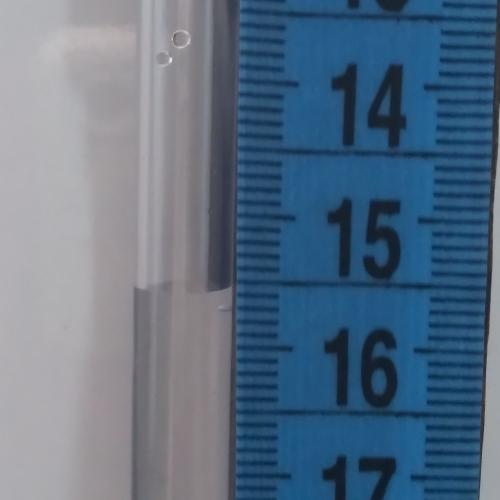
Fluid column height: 15.6 cm